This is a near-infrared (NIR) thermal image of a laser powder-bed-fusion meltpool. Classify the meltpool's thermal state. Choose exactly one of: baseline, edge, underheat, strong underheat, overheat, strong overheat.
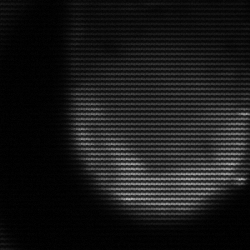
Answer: edge